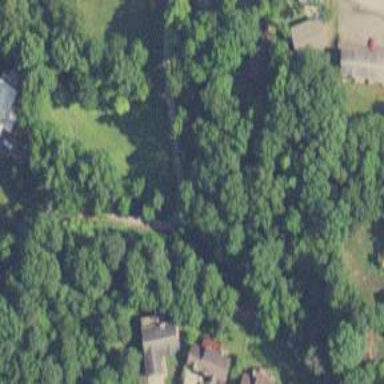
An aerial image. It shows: Beautiful woodland area.